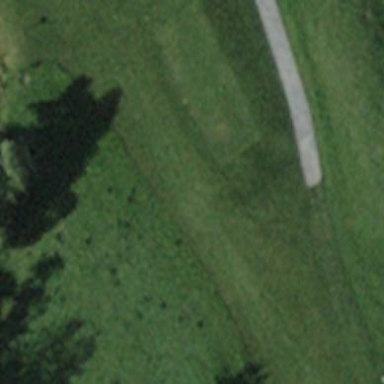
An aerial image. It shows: Golf tee on grassy land.